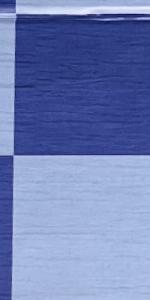
Label: Empty